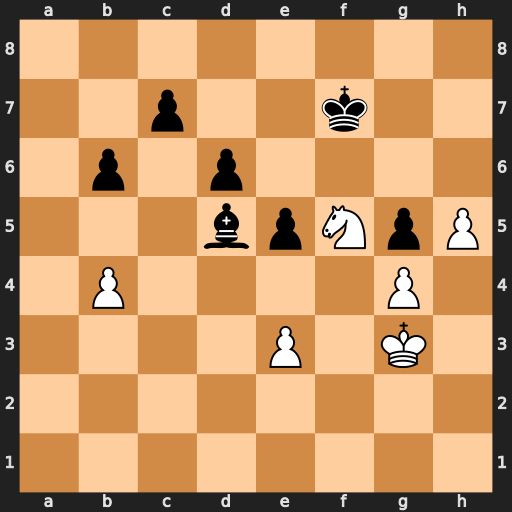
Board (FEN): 8/2p2k2/1p1p4/3bpNpP/1P4P1/4P1K1/8/8
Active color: w
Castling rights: -
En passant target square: -
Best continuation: h6 Be4 h7 Bxf5 h8=Q